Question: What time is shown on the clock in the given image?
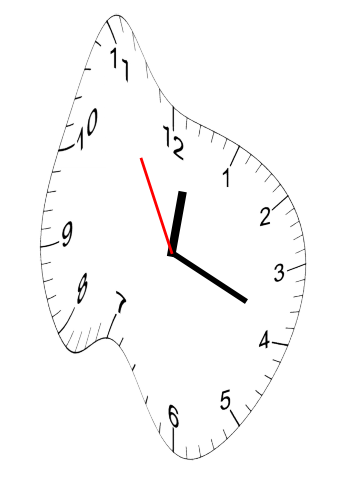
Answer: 12:18:55